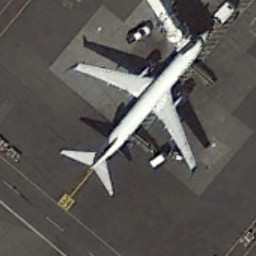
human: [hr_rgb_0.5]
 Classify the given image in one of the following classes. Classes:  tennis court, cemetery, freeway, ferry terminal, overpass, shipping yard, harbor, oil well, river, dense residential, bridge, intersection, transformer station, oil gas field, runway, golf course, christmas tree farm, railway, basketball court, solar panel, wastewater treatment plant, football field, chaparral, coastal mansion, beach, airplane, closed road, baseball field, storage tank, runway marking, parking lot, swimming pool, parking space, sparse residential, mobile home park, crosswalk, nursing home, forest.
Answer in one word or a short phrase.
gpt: airplane